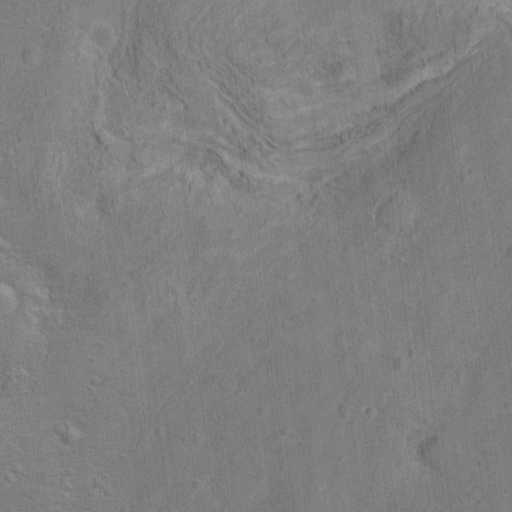
Classes present: Background